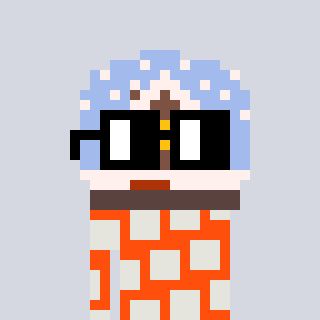
a pixel art character with square black glasses, a snow globe-shaped head and a orange-colored body on a cool background